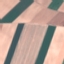
Land use / land cover class: AnnualCrop